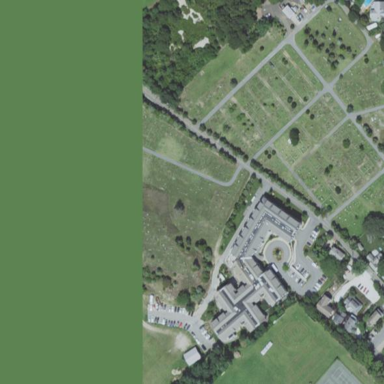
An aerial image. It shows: Cemetery that holds historical significance.